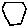
Label: hexagon